Frequency: 60000
Velocity: 0,186
Power: 27,1
Pulse duration: 0,0000001
Pass count: 1
Magnification: 10
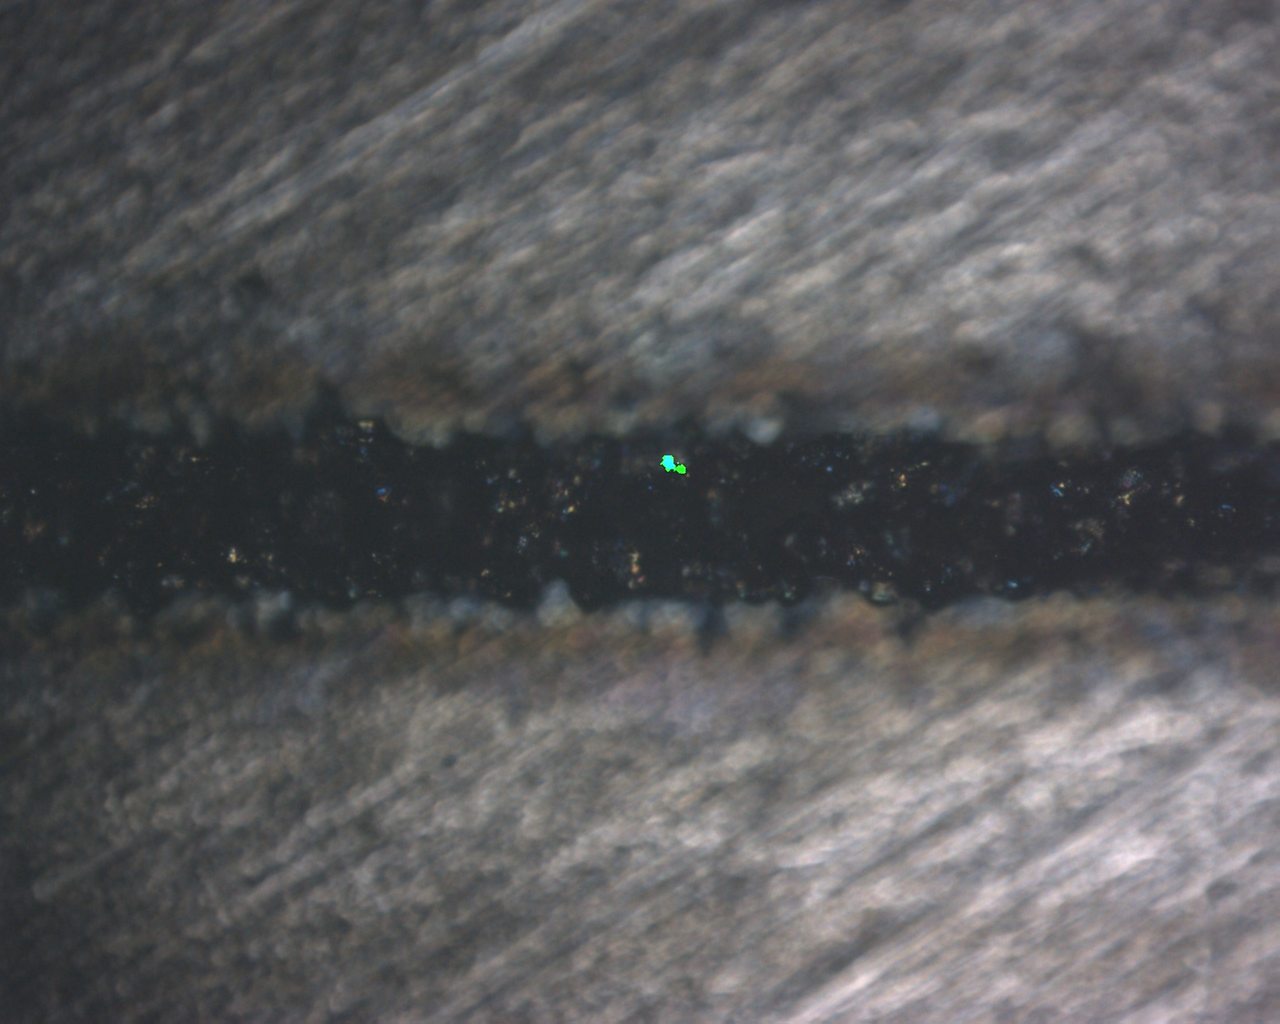
Measured width: 147.106
Other width: 71.544